Interaction volume radius: 5 \u00c5
Interaction volume height: 25 \u00c5
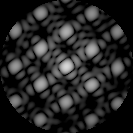
Disorder parameter: 0.1604